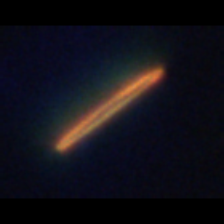
Taxon: Pennate
Group: Diatoms